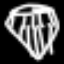
Label: diamond